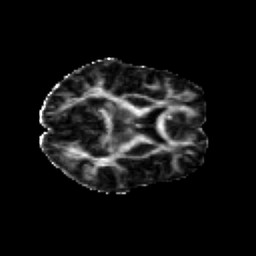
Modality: FA
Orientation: axial
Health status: healthy
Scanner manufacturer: siemens
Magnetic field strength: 3 T
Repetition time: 12 s
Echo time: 0.092 s